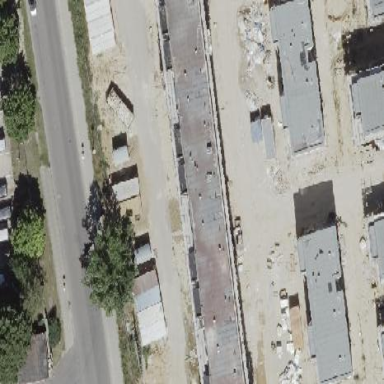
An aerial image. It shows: Building with flat roof.